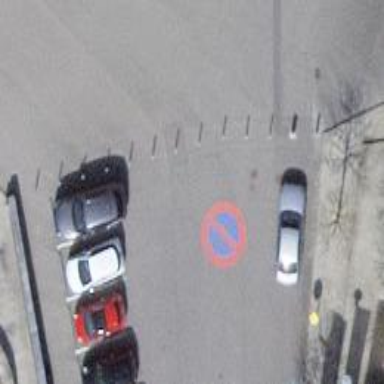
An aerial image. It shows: Bollard barrier.